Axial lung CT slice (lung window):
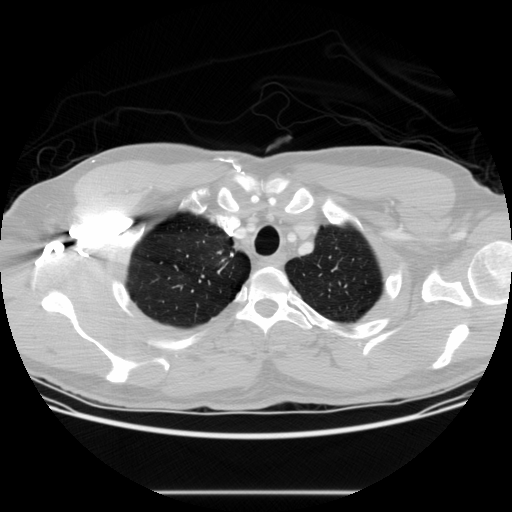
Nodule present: no